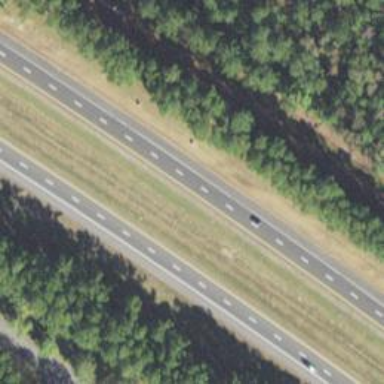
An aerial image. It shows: Asphalt motorway.